Question: retrieve records between fromdate and todate passing two date and foreign key value.

i tried this,
'''
SELECT* FROM Test where T_ID = 1 and '2015-03-10' BETWEEN FROM_DATE and TO_DATE or '2015-03-18' BETWEEN FROM_DATE and TO_DATE;
'''
but it returns foreign key records with another foreign key records between these dates
the correct result size should be 2.
but here returns 4.
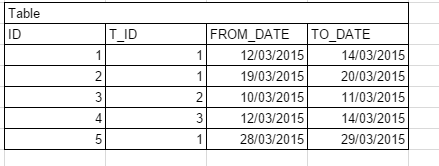
Answer: T_ID is no given in second part of the query.
'''
select * from Test where T_ID = 1 and '2015-03-10' BETWEEN FROM_DATE and TO_DATE or T_ID = 1 and'2015-03-18' BETWEEN FROM_DATE and TO_DATE;
'''